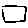
Label: square